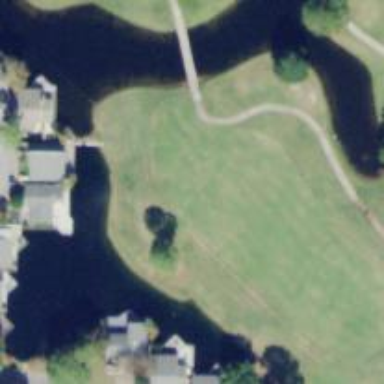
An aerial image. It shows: Golf hole.